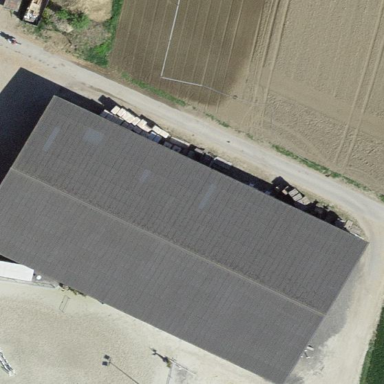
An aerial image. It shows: Warehouse building.